Interaction volume radius: 5 \u00c5
Interaction volume height: 15 \u00c5
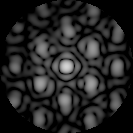
Disorder parameter: 0.4097